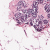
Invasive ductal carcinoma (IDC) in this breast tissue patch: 0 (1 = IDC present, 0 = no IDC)